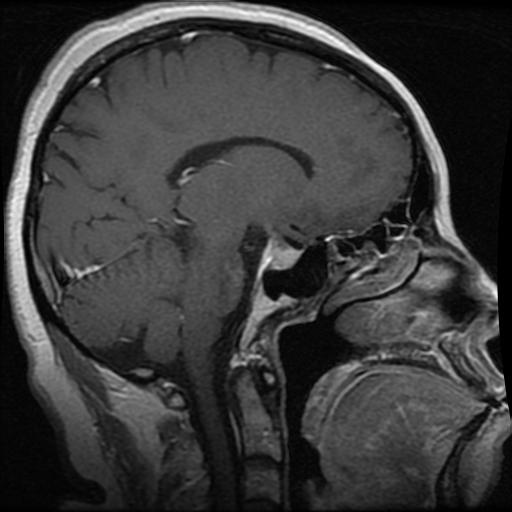
Label: pituitary